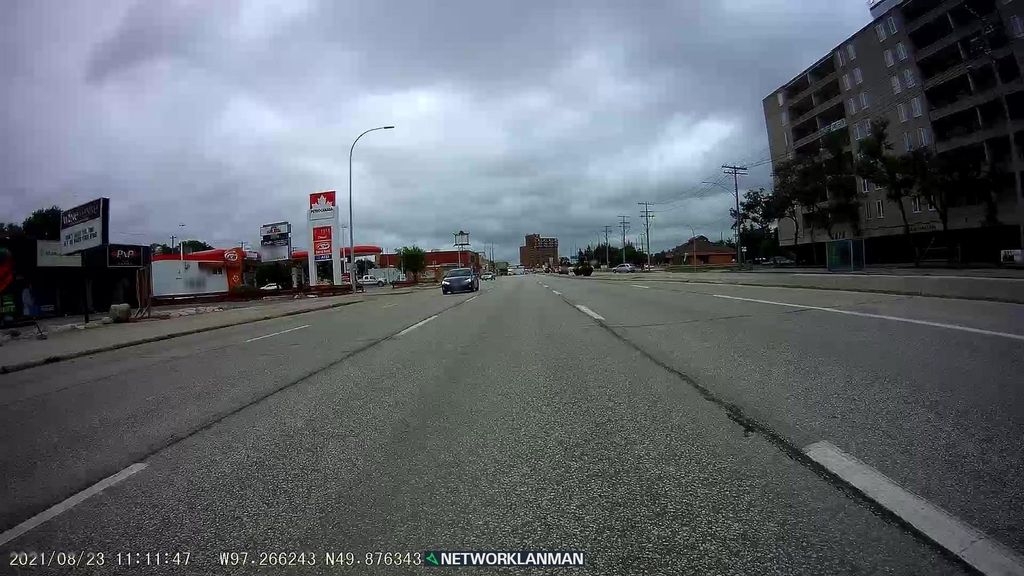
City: winnipeg